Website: apple
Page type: customer-info-address
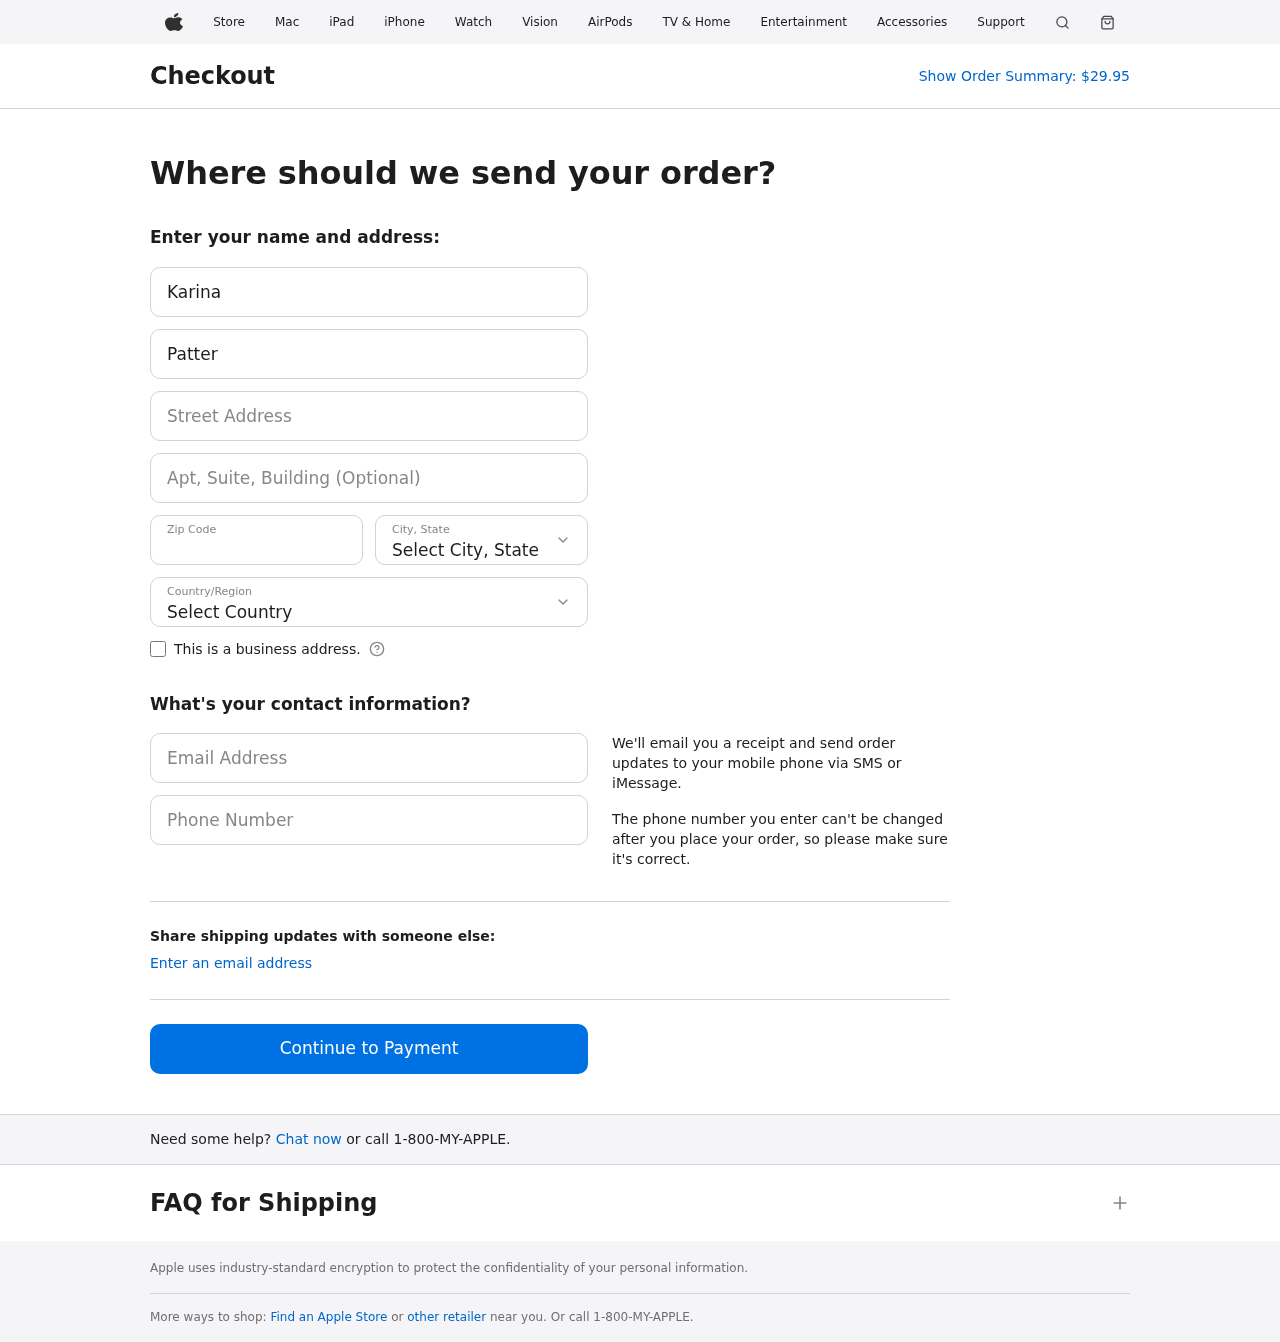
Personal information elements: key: PII_CITY_STATE
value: New Desiree, MD
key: PII_COUNTRY
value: United States
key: PII_EMAIL
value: karinapatterson@yahoo.com
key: PII_FIRSTNAME
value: Karina
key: PII_LASTNAME
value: Patterson
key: PII_PHONE
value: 6143828785
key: PII_POSTCODE
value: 31486
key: PII_STREET
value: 9807 Barnes Neck Apt. 717
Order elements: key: ORDER_TOTAL
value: $29.95